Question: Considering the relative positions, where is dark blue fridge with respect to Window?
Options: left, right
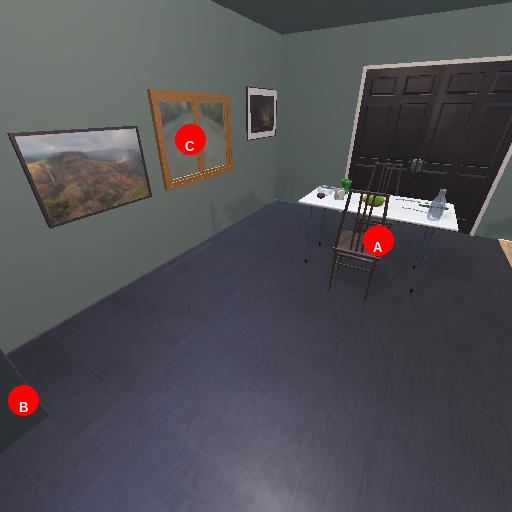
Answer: left